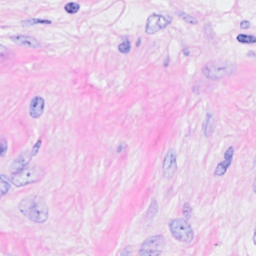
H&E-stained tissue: Breast